Question: I am creating an application with 3 different languages: english, spanish and french. I have created in-app purchases in these 3 languages and have created users on itunes sandbox for these 3 stores: France, USA and Spain.
Before the user can click on the BUY button, even before the user logs in with his itunes username and password, I have to retrieve the prices of each product. This retrieval is done at the beginning of the application using this lines:
'''
SKProductsRequest *request= [[SKProductsRequest alloc] initWithProductIdentifiers:IDobjects];
request.delegate = self;
[request start];
'''
In theory, this code should retrieve, among other things, the price of all objects in the local currency. By local currency I mean based on the language the user has its iPhone adjusted but in practice this code always retrieve the price in dollars?
What am I missing?
Another point is this: if the user is not logged in on iTunes, he/she will always see the message in English and the prices in dollars. After logging in, he will see the name of the in-app object in his language and the price in his currency, but the rest of the window will be in english. See next image:

thanks for any help.
Caixa is the object's name in spanish, 0,79EUR is the correct price in local currency but the remainder of the window is in english!? This window should be totally in the user's language!!!!!
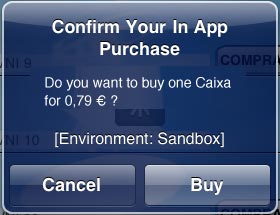
Answer: The problem vanished a few days ago. It appears it was something inside apple.